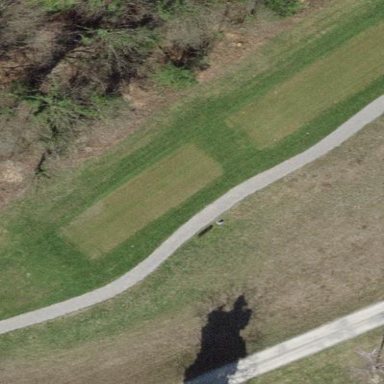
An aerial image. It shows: Golf tee.